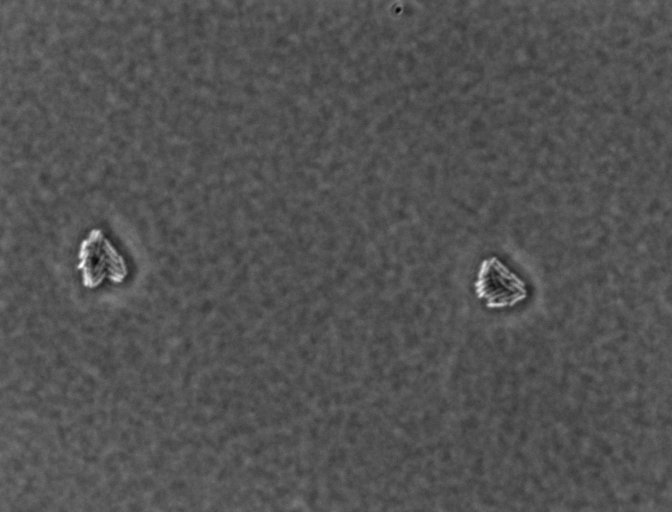
Salmonella enterica Typhimurium